高一 · 算术
若函数 $f(x)=\log _{3} x+x-3$ 的一个零点附近的函数值用二分法逐次计算的参考数据如下:

| $f(2)=-0.3691$ | $f(2.5)=0.3340$ |
| :--- | :--- |
| $f(2.25)=-0.0119$ | $f(2.375)=0.1624$ |
| $f(2.3125)=0.0756$ | $f(2.28125)=0.0319$ |

那么方程 $\log _{3} x+x-3=0$ 的一个近似根（精确度 0.1 ）为（）
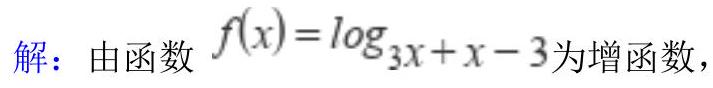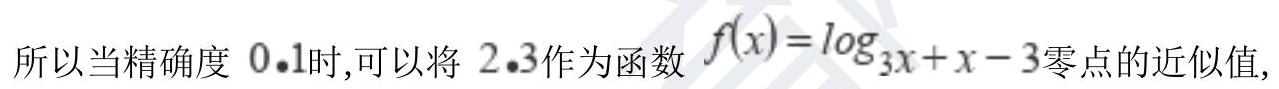
A. 2.1
B. 2.2
C. 2.3
D. 2.4
答案: C
解析:

由参考数据可得 $f(2.25) \cdot f(2.3125)<0$, 且 $|2.3125-2.25|=0.0625<0.1$,

也即方程 $\log _{3} x+x-3=0$ 根的近似值.

故答案为:
C.

【分析】先研究函数 $f(x)=\log _{3} x+x-3$, 再利用函数的单调性, 结合二分法求函数零点, 由参考数据可得 $f(2.25) \cdot f(2.3125)<0$, 且 $|2.3125-2.25|=0.0625<0.1$, 可得解.